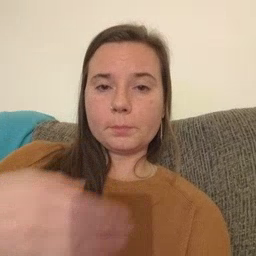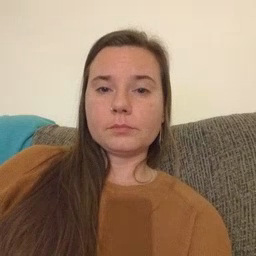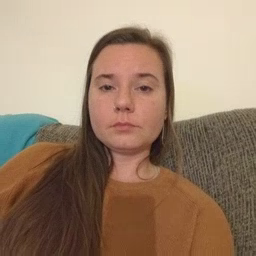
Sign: room